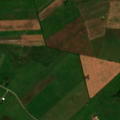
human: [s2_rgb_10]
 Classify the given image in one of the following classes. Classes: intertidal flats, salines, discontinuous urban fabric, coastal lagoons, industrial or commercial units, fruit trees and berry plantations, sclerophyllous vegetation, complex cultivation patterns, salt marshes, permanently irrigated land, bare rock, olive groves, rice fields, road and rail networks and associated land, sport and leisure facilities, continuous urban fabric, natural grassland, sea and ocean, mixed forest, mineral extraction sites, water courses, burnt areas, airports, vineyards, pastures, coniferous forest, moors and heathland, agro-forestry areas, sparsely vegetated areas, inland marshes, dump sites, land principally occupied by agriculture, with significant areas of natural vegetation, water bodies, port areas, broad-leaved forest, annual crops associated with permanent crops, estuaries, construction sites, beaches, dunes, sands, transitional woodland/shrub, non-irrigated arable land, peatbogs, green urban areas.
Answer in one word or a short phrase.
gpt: non-irrigated arable land, pastures, land principally occupied by agriculture, with significant areas of natural vegetation